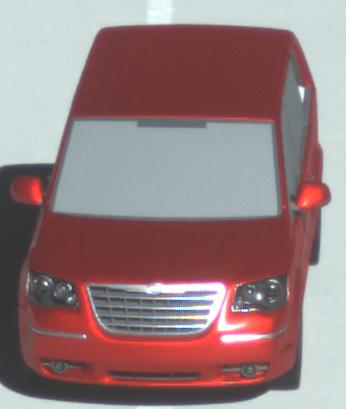
Make: Chrysler
Model: Grand Voyager 3.8
Detailed model: Grand Voyager
Model produced from: 2008/03
Model produced until: 2010/12
Doors: 5
Color: red
Road condition: wet road
Daytime: morning or afternoon
Contrast: high contrast